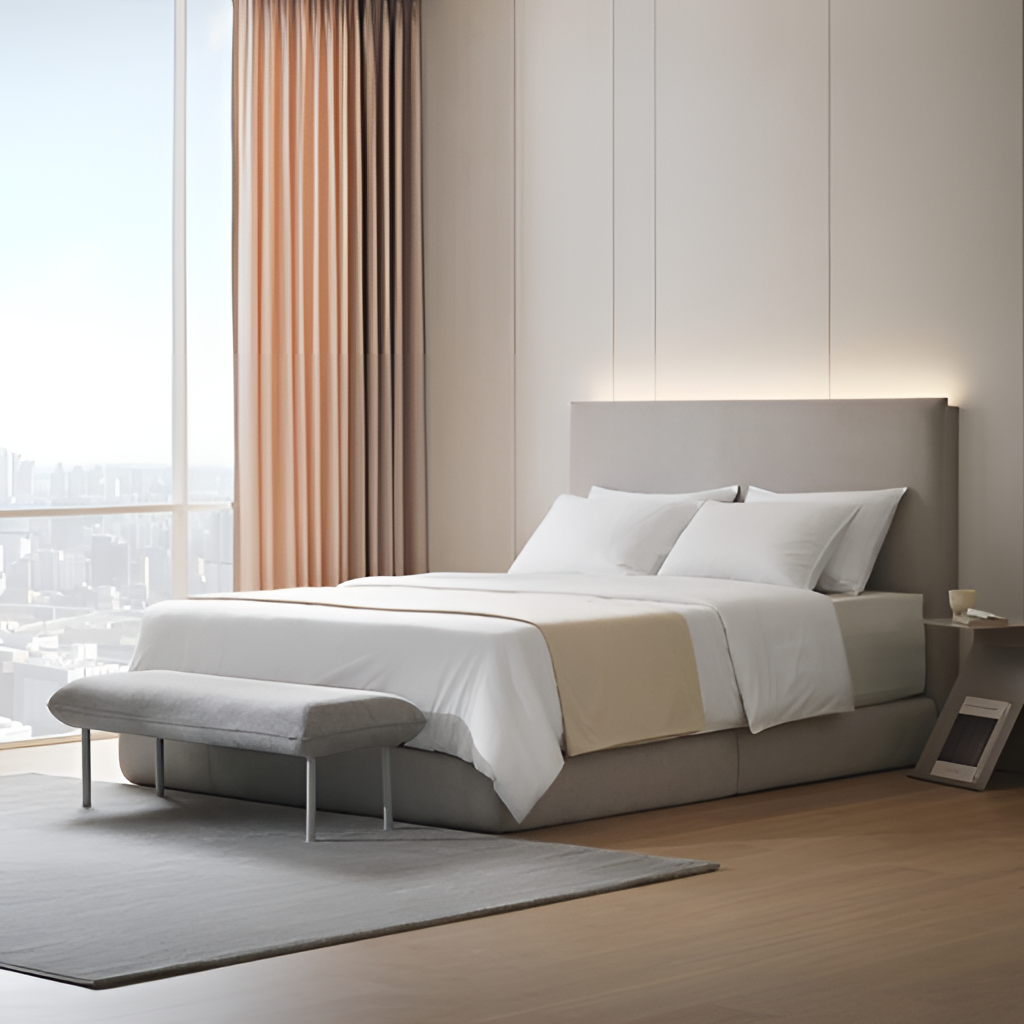
fabric illuminated headboard bed, bedroom, modern, cream paint wallpaper, with vertical striped pattern, wood flooring, with plank pattern